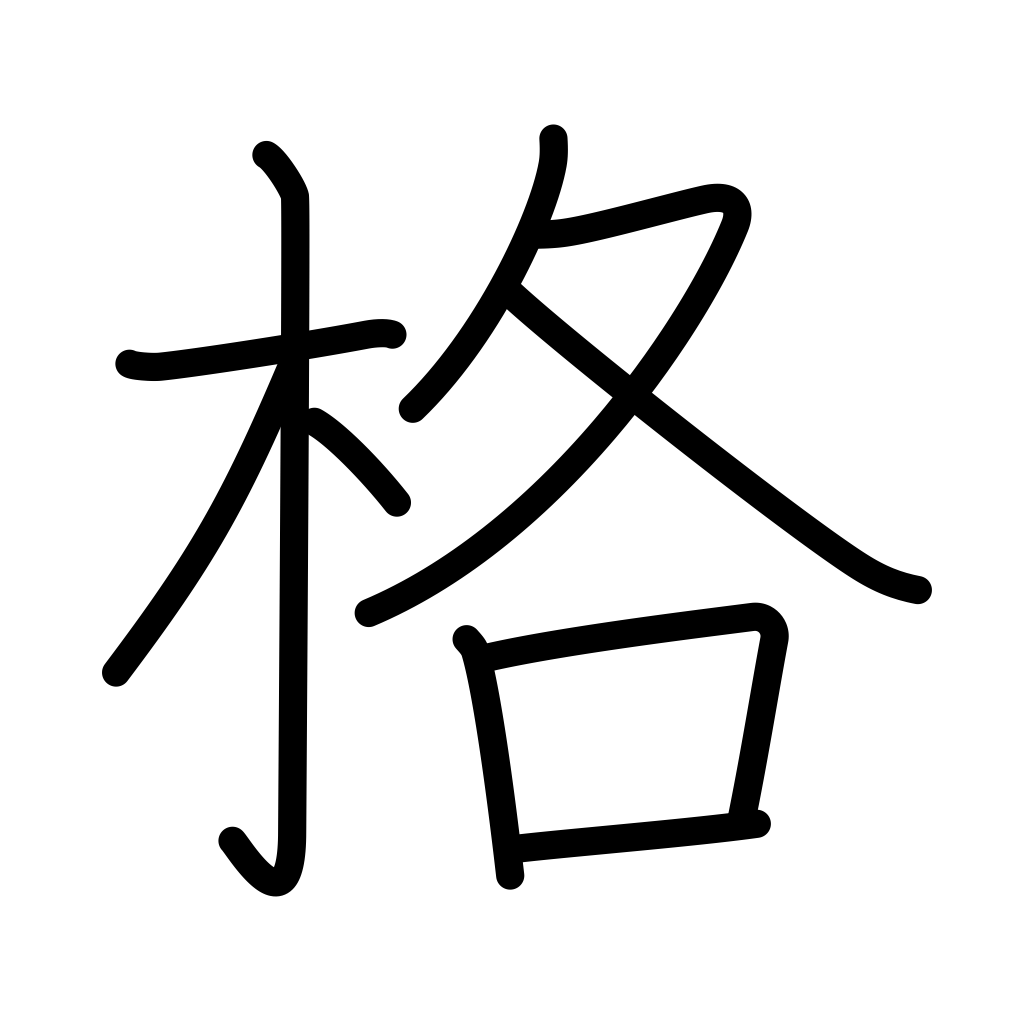
Meaning: status, rank, capacity, character